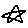
Label: star